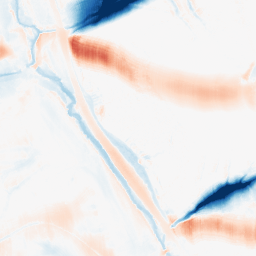
Category: morphological
Decomposition family: morphological_ellipse
Decomposition parameters: operation: average
width: 50
height: 20
Upsampling method: sinc_blackman
Upsampling parameters: scale: 4
kernel_size: 16
Upsampling scale: 4